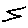
Label: zigzag